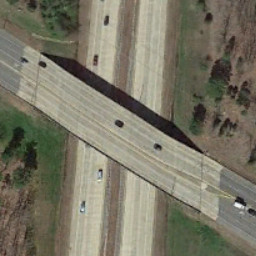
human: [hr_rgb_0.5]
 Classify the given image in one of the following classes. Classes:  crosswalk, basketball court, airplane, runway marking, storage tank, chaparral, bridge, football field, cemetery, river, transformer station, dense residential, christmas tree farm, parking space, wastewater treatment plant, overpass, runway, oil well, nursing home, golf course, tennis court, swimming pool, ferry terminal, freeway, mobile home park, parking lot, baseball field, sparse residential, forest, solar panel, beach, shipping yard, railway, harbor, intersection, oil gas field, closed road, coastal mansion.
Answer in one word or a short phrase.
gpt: overpass